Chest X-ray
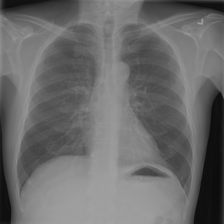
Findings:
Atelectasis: negative
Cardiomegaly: negative
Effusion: negative
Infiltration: negative
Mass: negative
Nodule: negative
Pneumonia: negative
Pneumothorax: negative
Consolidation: negative
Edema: negative
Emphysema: negative
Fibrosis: negative
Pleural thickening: negative
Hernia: negative